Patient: sex M, age 44
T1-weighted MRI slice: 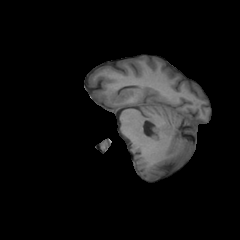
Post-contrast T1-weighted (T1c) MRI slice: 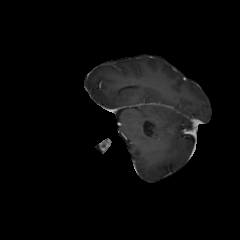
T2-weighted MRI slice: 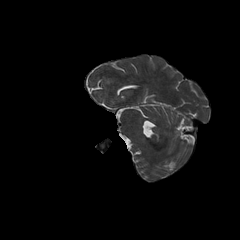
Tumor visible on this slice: no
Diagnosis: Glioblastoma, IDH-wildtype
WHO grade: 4